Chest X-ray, AP view. Patient: 29 years old, sex F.
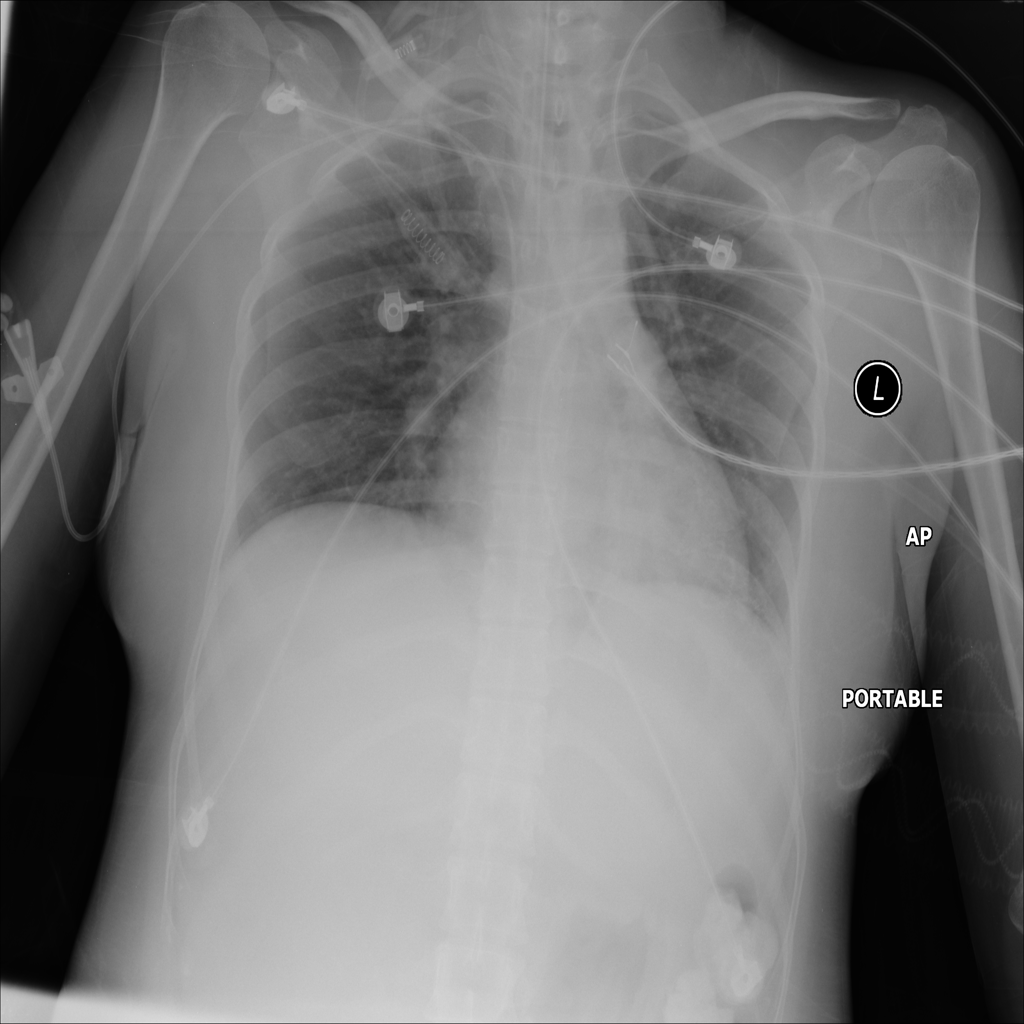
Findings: No Finding